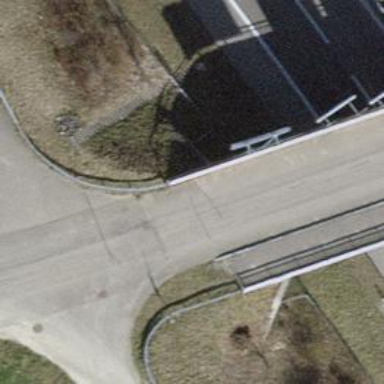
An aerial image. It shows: Unclassified road with bridge suitable for agricultural vehicles.